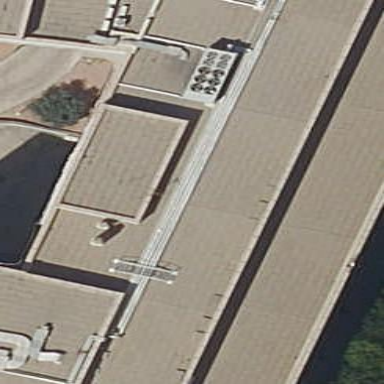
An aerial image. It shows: Commercial building.